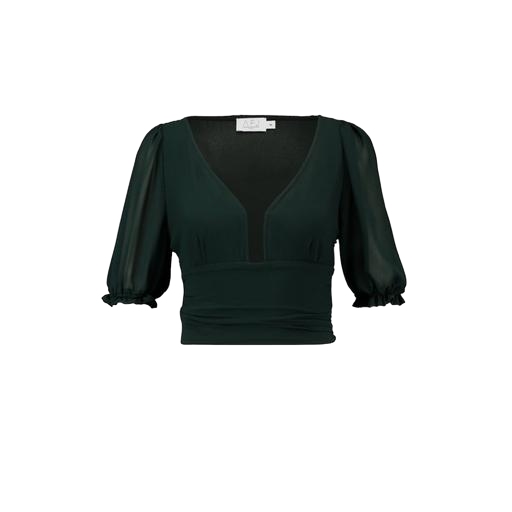
green three-quarter-sleeve top only macy, green crop top, green blouse, white background